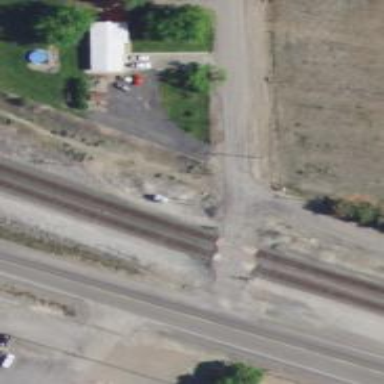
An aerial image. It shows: Level crossing along the railway.